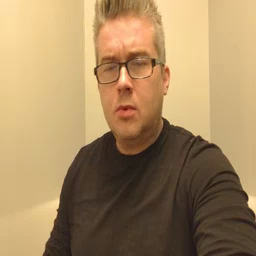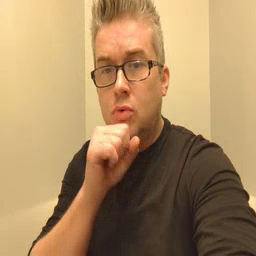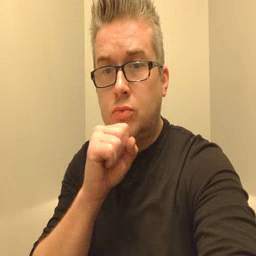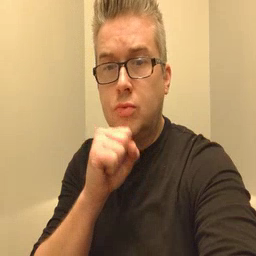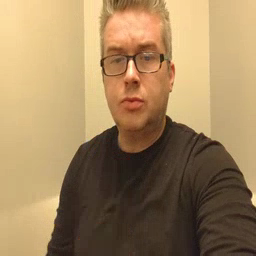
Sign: orange